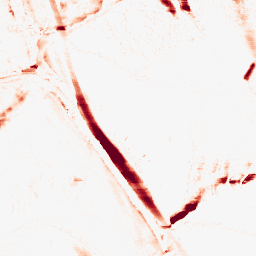
Category: morphological
Decomposition family: morphological_ellipse
Decomposition parameters: operation: opening
width: 5
height: 20
Upsampling method: quadratic
Upsampling parameters: scale: 4
Upsampling scale: 4